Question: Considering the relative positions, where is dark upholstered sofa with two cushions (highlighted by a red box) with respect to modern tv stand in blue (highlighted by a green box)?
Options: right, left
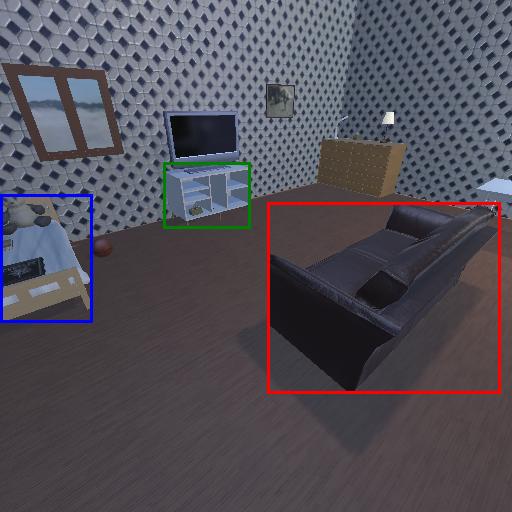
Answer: right